Field crop: tomato
Growth stage: 1
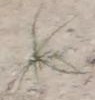
Species: cyperus